Question: Short explanation of what I have:
a 'ManyOnMany' relation between 'project' and 'user' using a pivot table called 'project_user'.
When showing a certain project a list of users is printed with checkboxes so they will be linked to the project as soon as the checkbox is checked (so it will send the 'user_id' + 'project_id' to the 'pivot table'

Now the problem. When we have the user (for example 'Admin der Liam') linked to the project it will work and the data will be send to the database.
But when the checkbox is unchecked again it will give a 'Call to a member function users() on a non-object' error instead of clearing the table and putting only the checked boxes into the database
'''
public function edit($id, Project $project)
{
$users = User::with('projects')->get();
$project = $this->project->find($id);
return view('project.edit', ['project' => $project, 'id' => 'edit', 'project_id' => $id, 'users' => $users]);
}
public function update(CreateProjectRequest $request)
{
if($request->get('contribute'))
{
foreach($request->get('contribute') as $k => $contribute)
{
if($contribute == 1)
{
$project = $this->project->find($request->project_id);
$keys[] = $k;
}
}
}
$project->users()->sync($keys);
$project = $this->project->find($request->project_id);
$project->fill($request->input())->save();
return redirect('project');
}
'''
'''
@if(isset($users))
@foreach($users as $user)
<tr>
<td>
{{$user->firstname}} {{$user->middlename}} {{$user->lastname}}
</td>
<td>
{!! Form::checkbox('contribute['.$user->id.']', '1', $user->projects->contains($project->id)) !!}
</td>
</tr>
@endforeach
@endif
'''
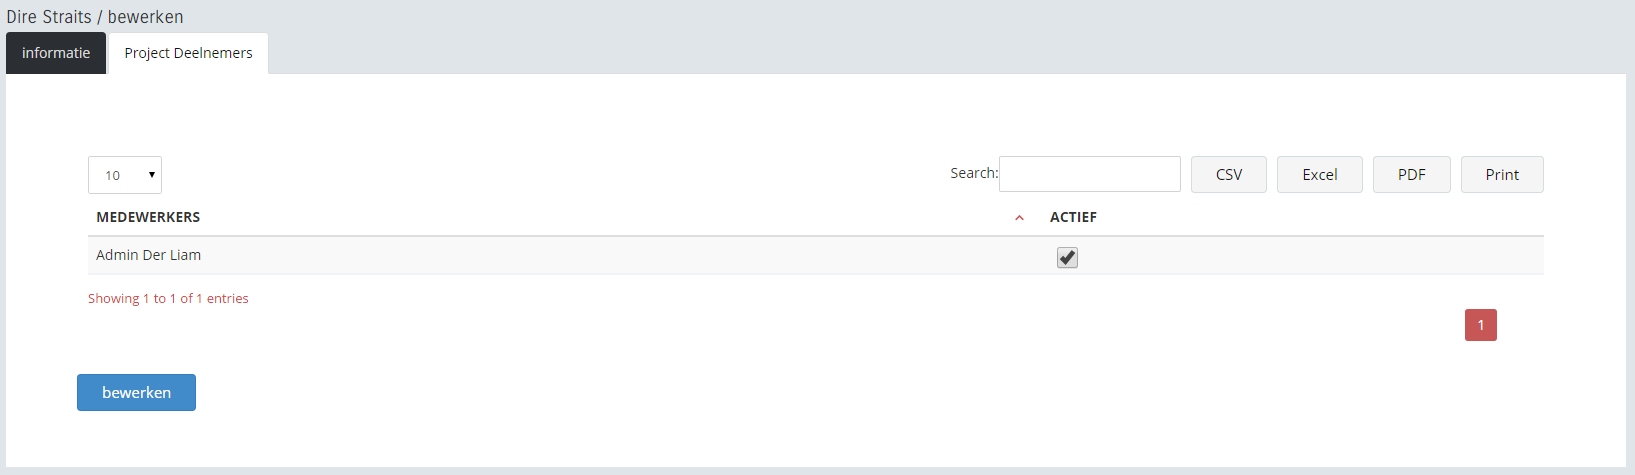
Answer: '''
public function update(CreateProjectRequest $request)
{
$this->project = $this->project->find($request->project_id);
if($request->get('contribute'))
{
foreach($request->get('contribute') as $k => $contribute)
{
if($contribute == 1)
{
$keys[] = $k;
}
}
}
if(isset($keys)) {
$this->project->users()->sync($keys);
}
else {
$this->project->users()->detach();
}
$this->project = $this->project->find($request->project_id);
$this->project->fill($request->input())->save();
return redirect('project');
}
'''